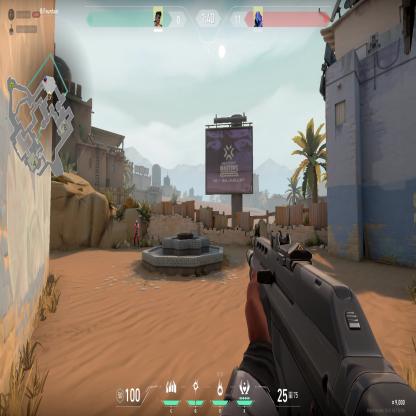
Label: enemy